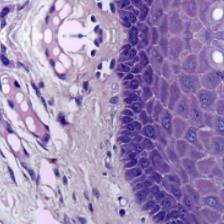
Diagnosis: Normal